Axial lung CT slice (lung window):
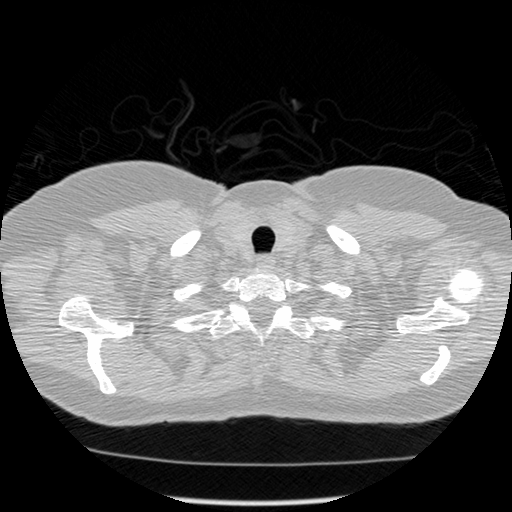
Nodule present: no